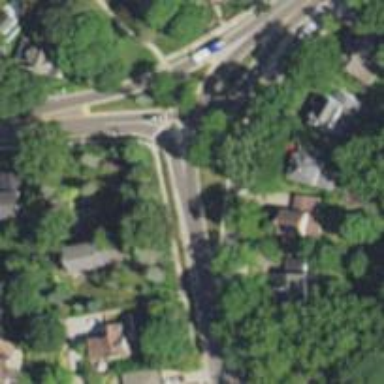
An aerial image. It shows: Road with crossing.